Question: I would like to implement Word Search app. As part of implementation i have come across canvas and drawing line over grid view cells( letters that form the word) to indicate that user is touching finger over letters to form the word.
I have succeeded partially as of now i can draw a line over letters of grid view but the line is not through center of views of grid View.
Please can anyone assist me with your valuable suggestions .
Have a glance on below screen shot to get a clear idea.

---
Edited: I'm posting code to get an idea of how I'm implementing it.
xml:
'''
<RelativeLayout xmlns:android="http://schemas.android.com/apk/res/android"
android:id="@+id/root"
android:layout_width="fill_parent"
android:layout_height="fill_parent"
android:background="#fff" >
<RelativeLayout
android:id="@+id/topbar"
android:layout_width="match_parent"
android:layout_height="wrap_content"
android:layout_alignParentTop="true"
android:background="#A9E2F3" >
<LinearLayout
android:id="@+id/topbar"
android:layout_width="fill_parent"
android:layout_height="wrap_content"
android:background="#336699"
android:orientation="horizontal" >
<Button
android:id="@+id/btn_pause"
android:layout_width="wrap_content"
android:layout_height="wrap_content"
android:text="Pause" />
<Chronometer
android:id="@+id/chronometer1"
android:layout_width="wrap_content"
android:layout_height="wrap_content"
android:text="Chronometer" />
<TextView
android:id="@+id/counter"
android:layout_width="wrap_content"
android:layout_height="wrap_content"
android:gravity="center_horizontal"
android:textSize="20sp"
android:typeface="serif" />
</LinearLayout>
</RelativeLayout>
<FrameLayout
android:id="@+id/gridFrame"
android:layout_width="fill_parent"
android:layout_height="wrap_content"
android:layout_above="@+id/wTable"
android:layout_below="@+id/textdisplay" >
<GridView
android:id="@+id/grid"
android:layout_width="fill_parent"
android:layout_height="wrap_content"
android:background="#E7E8E9"
android:fitsSystemWindows="true"
android:gravity="center"
android:horizontalSpacing="10sp"
android:numColumns="10"
android:padding="1dp"
android:stretchMode="columnWidth"
android:verticalSpacing="10sp" >
</GridView>
</FrameLayout>
<GridView
android:id="@+id/wTable"
android:layout_width="fill_parent"
android:layout_height="wrap_content"
android:layout_alignParentBottom="true"
android:background="#fff"
android:numColumns="3"
android:orientation="vertical" />
</RelativeLayout>
'''
The paint is drawing over frame layout which contains grid view. Grid view elements are printed through custom text view file.
To draw a line i have used LineView.java
'''
import android.content.Context;
import android.graphics.Canvas;
import android.graphics.Color;
import android.graphics.Paint;
import android.util.Log;
import android.view.View;
public class LineView extends View {
public static final float LINE_WIDTH = 30.0f;
public Paint paint = new Paint();
protected Context context;
public float startingX, startingY, endingX, endingY;
public LineView(Context context) {
super(context);
this.context = context;
paint.setColor(Color.parseColor("#2E9AFE"));
paint.setStrokeWidth(LINE_WIDTH);
paint.setStrokeJoin(Paint.Join.ROUND);
paint.setStrokeCap(Paint.Cap.ROUND);
paint.setDither(true);
paint.setAntiAlias(true);
paint.setStyle(Paint.Style.FILL);
paint.setAlpha(90);
}
public void setPoints(float startX, float startY, float endX, float endY) {
startingX = startX;
startingY = startY;
endingX = endX;
endingY = endY;
invalidate();
}
@Override
public void onDraw(Canvas canvas) {
Log.e("LINEVIEW", "startingX" + startingX + " startingY:" + startingY);
Log.e("LINEVIEW", "endingX" + endingX + " endingY:" + endingY);
// canvas.drawLine(startingX, startingY, endingX, endingY, paint);
canvas.drawLine(startingX, startingY, endingX, endingY, paint);
}
}
Main Activity where logic is implemented:
Written only the required logic here.
newGrid = (GridView) findViewById(R.id.grid);
newGrid.setAdapter(new FormTheGridLetters());
newGrid.setOnTouchListener(new OnTouchListener() {
@Override
public boolean onTouch(View v, MotionEvent event) {
// if (mp.isPlaying()) {
// mp.stop();
// }
int action = event.getActionMasked();
switch (action) {
case MotionEvent.ACTION_DOWN:
case MotionEvent.ACTION_MOVE:
case MotionEvent.ACTION_UP:
// data
PaintViewHolder newPaint = new PaintViewHolder();
newPaint.DrawLine = new LineView(WordSearchActivity.this);
gridFrame.addView(newPaint.DrawLine);
buildWord = new StringBuilder();
int x = (int) event.getX();
int y = (int) event.getY();
// test = new LineView(WordSearchActivity.this);
int position = newGrid.pointToPosition(x, y);
Point one,
two;
if (position != GridView.INVALID_POSITION) {
v.getParent().requestDisallowInterceptTouchEvent(true);
cellView = (TextView) newGrid.getChildAt(position);
String a = cellView.getText().toString();
// Log.v(">>>>><<<<<<<????????", a.toString());
switch (action) {
case MotionEvent.ACTION_DOWN:
startX = event.getX();
startY = event.getY();
break;
case MotionEvent.ACTION_MOVE:
break;
case MotionEvent.ACTION_UP:
// Checking the list for formed word ;
//if found that is painted
for (int i1 = 0; i1 < Ans.size(); i1++)
{
if (formedWord.equals(Ans.get(i1)))
{
answerAdapter.notifyDataSetChanged();
newPaint.DrawLine.setPoints(startX, startY, x, y);
// Painted the letters by passing starting and ending points
}
}
break;
}
} else {
if (mSelecting) {
mSelecting = false;
}
}
break;
case MotionEvent.ACTION_CANCEL:
mSelecting = false;
break;
}
return true;
}
});
'''
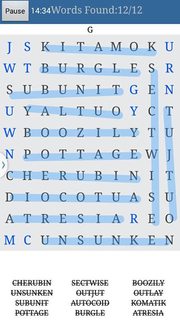
Answer: I don't know if you fix the issue but I will answer anyway for the people that may have these kind of problems. After you recieve the valid position, you can get the center of the view and you can set these values as beginning of the draw.
Like this:
'''
if (position != GridView.INVALID_POSITION) {
MyList.add(position);
v.getParent().requestDisallowInterceptTouchEvent(true);
TextView cellView = (TextView) gridView.getChildAt(position);
centreX = cellView.getX() + cellView.getWidth() / 2;
centreY = cellView.getY() + cellView.getHeight() / 2;
switch (event.getAction()) {
case MotionEvent.ACTION_DOWN:
newPaint.DrawLine.touch_start(x, y,centreX,centreY);
'''
I have tried this code and it is working. I don't think that you need anymore but I have joined this site recently so maybe it will help other people. I can post more code if you want but
'''
newPaint.DrawLine.touch_start(x, y,centreX,centreY);
'''
is the trick for that issue.
Hope this helps.